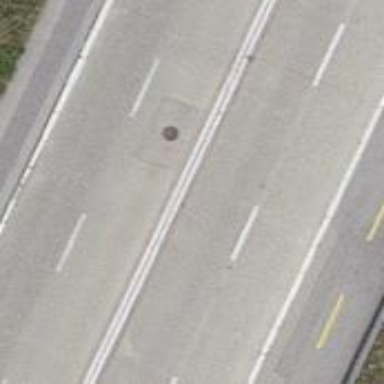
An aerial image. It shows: Primary highway with asphalt surface and sidewalks on both sides.